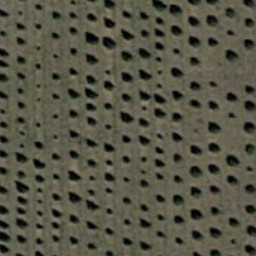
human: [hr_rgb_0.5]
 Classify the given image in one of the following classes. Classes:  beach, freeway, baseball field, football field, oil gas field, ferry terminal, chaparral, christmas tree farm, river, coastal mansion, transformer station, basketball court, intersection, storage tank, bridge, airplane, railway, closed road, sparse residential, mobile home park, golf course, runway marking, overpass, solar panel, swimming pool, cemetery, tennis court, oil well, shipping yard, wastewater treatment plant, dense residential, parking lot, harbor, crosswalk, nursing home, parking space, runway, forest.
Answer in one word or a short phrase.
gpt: christmas tree farm